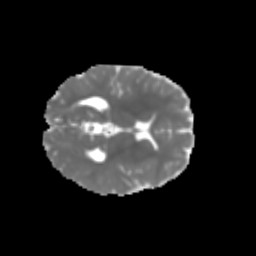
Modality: MD
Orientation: axial
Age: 7
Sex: male
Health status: healthy